Question: I'm trying to mess around with a progressBar for the first time. I want to keep record of the thread using a progressBar --- I did look at <URL> but it didn't help.
Does anyone know how to do this?
I tried using the bytes of the mp3 file to update the progressBar but I was unsuccessful.
I want to use the thread which I use to play the mp3 file.
This is a screenshot of the mp3 player.

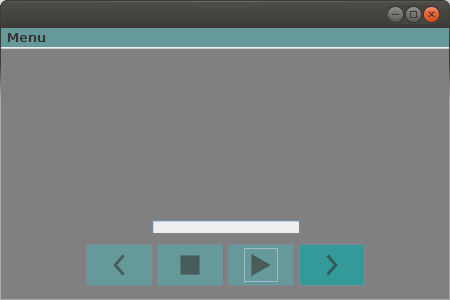
Answer: The usual problem is, that you also need proper GUI refreshes when updating the progress bar's value. I did async loading with progress bar some time ago, where I used exactly that tutorial.
Note, that with compressed audio files, the usage of byte counters might not be accurate, without doing complete decompression initially, what might not be what you want.
It is essential of course, that you set up the progressbar's value and min & max appropriately using the <URL>, before starting to play, e.g.
'''
progressBar.setMinimum(0);
progressBar.setMaximum(totalTime);
progressBar.setValue(0);
'''
but
'''
progressBar.setValue(elapsedTime);
'''
from your worker thread, use the 'PropertyChangeListener' interface and <URL> of 'SwingWorker' from within the worker instance as in following example.
Just adapt the code to your needs:
<URL>